Question: How to put images on ListView buttons? I found some tutorials but don't know how to implement in my xml that I have already. I still working only with 'xml' files and didn't touch anything in the code of the generated 'MainActivity.java'.
'''
public class MainActivity extends Activity {
@Override
protected void onCreate(Bundle savedInstanceState) {
super.onCreate(savedInstanceState);
setContentView(R.layout.main);
}
@Override
public boolean onCreateOptionsMenu(Menu menu) {
// Inflate the menu; this adds items to the action bar if it is present.
getMenuInflater().inflate(R.menu.main, menu);
return true;
}
@Override
public boolean onOptionsItemSelected(MenuItem item) {
// Handle action bar item clicks here. The action bar will
// automatically handle clicks on the Home/Up button, so long
// as you specify a parent activity in AndroidManifest.xml.
int id = item.getItemId();
if (id == R.id.action_settings) {
return true;
}
return super.onOptionsItemSelected(item);
}
}
'''
This is the current xml
'''
<?xml version="1.0" encoding="utf-8"?>
<LinearLayout xmlns:android="http://schemas.android.com/apk/res/android"
android:layout_width="match_parent"
android:layout_height="match_parent"
android:orientation="vertical"
android:weightSum="1" >
<RelativeLayout
android:layout_width="match_parent"
android:layout_height="0dp"
android:layout_weight="0.5" >
<ImageView
android:contentDescription="@string/food"
android:layout_width="match_parent"
android:layout_height="match_parent"
android:layout_alignParentBottom="true"
android:scaleType="centerCrop"
android:src="@drawable/food" />
</RelativeLayout>
<LinearLayout
android:layout_width="match_parent"
android:layout_height="0dp"
android:layout_weight="0.5"
android:orientation="vertical" >
<Button
android:id="@+id/button1"
android:layout_width="match_parent"
android:layout_height="35dp"
android:padding="4dp"
android:layout_marginTop="20dp"
android:gravity="left"
android:background="@drawable/bg_button"
android:text="@string/Menu1" />
<!-- android:background="#c5e1b0" -->
<Button
android:id="@+id/button2"
android:layout_width="match_parent"
android:layout_height="35dp"
android:padding="4dp"
android:layout_marginTop="5dp"
android:gravity="left"
android:background="@drawable/bg_button"
android:text="@string/Menu2" />
<Button
android:id="@+id/button3"
android:layout_width="match_parent"
android:layout_height="35dp"
android:padding="4dp"
android:layout_marginTop="5dp"
android:gravity="left"
android:background="@drawable/bg_button"
android:text="@string/Menu3" />
<Button
android:id="@+id/button4"
android:layout_width="match_parent"
android:layout_height="35dp"
android:padding="4dp"
android:layout_marginTop="5dp"
android:gravity="left"
android:background="@drawable/bg_button"
android:text="@string/Menu4" />
</LinearLayout>
</LinearLayout>
'''
So I want to add images on the left side of this 4 buttons.
Anyone can help with this task?
Update:
Currently I have this structure on the left. Half of the screen (upper) is image. Second half I have 4 buttons. I want to put image on each button on the left side like is in the right picture with where is red aquare.

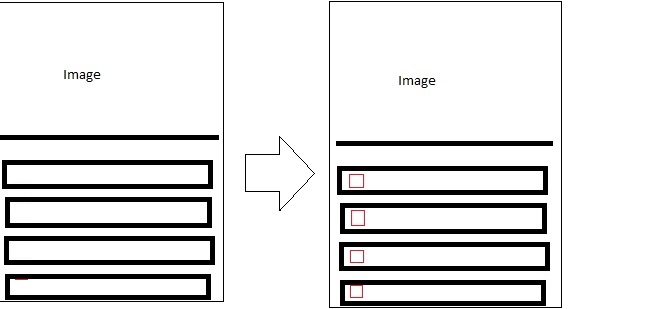
Answer: Here is how you can have image and Text both on same button
'''
<Button android:layout_width="wrap_content" android:layout_height="wrap_content" android:text="Testing" android:drawableLeft="@drawable/logo"/>
'''